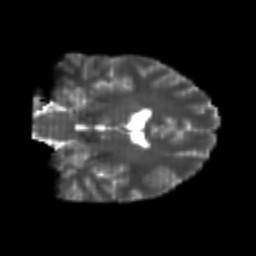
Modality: T2w
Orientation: coronal
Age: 23
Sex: male
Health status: healthy
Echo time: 0.074 s